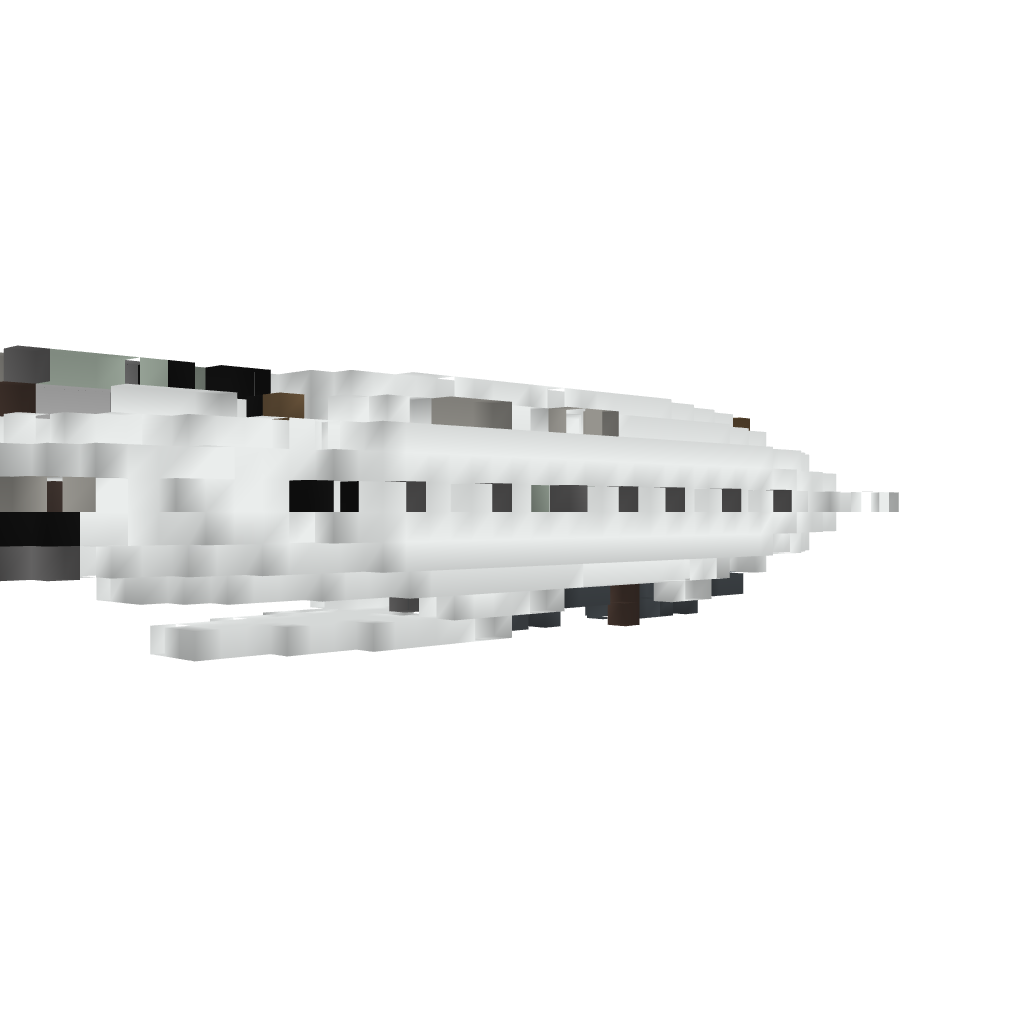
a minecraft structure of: Moa-Class Autogun Frigate Airship